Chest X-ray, PA view. Patient: 41 years old, sex M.
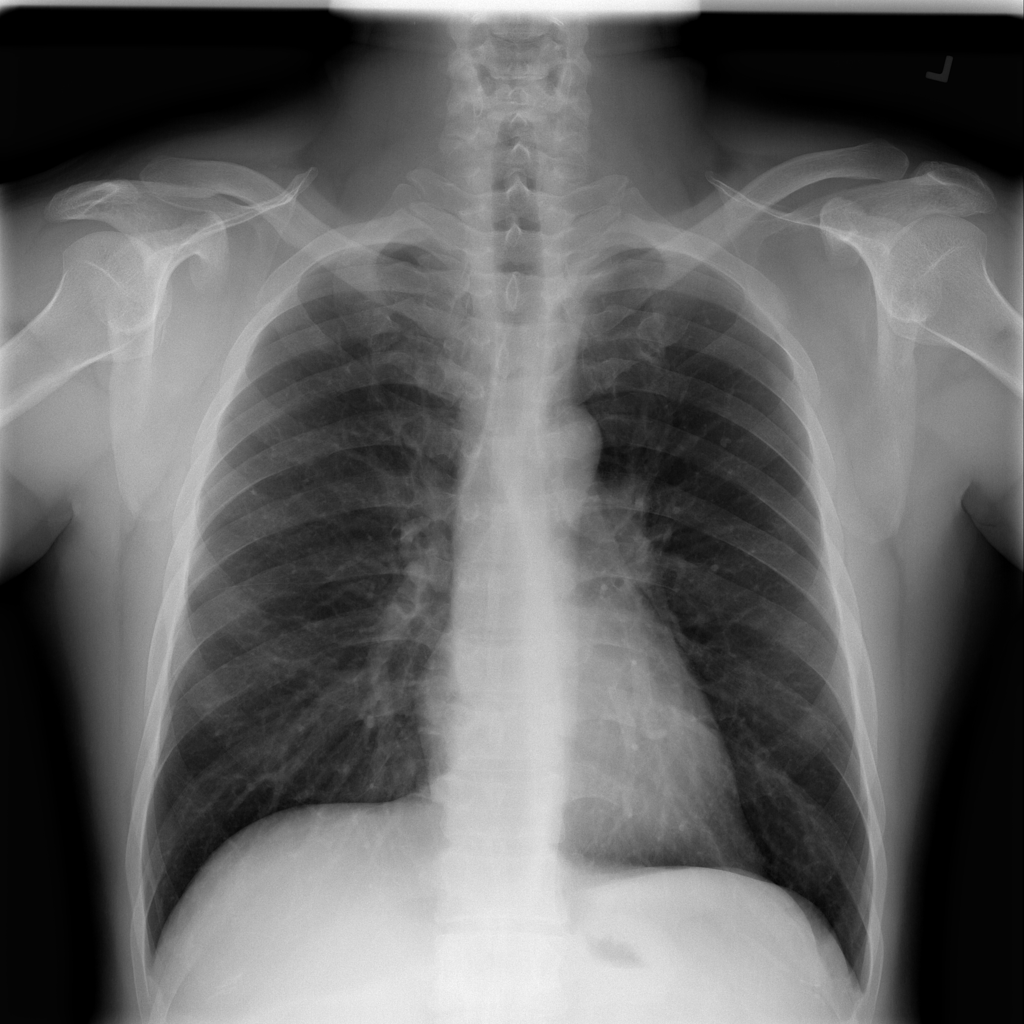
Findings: No Finding